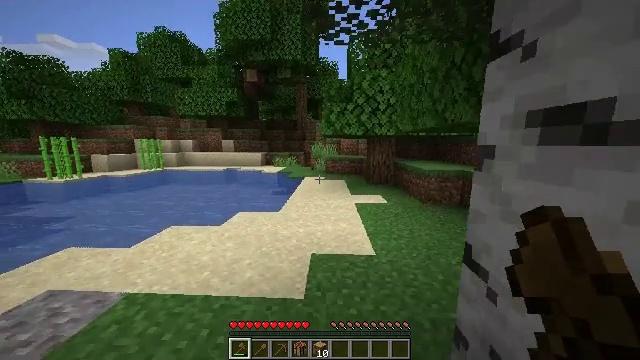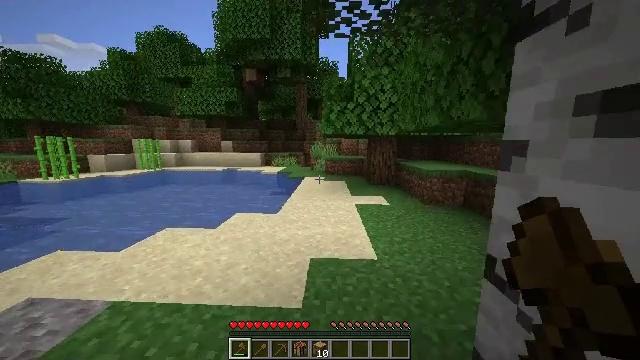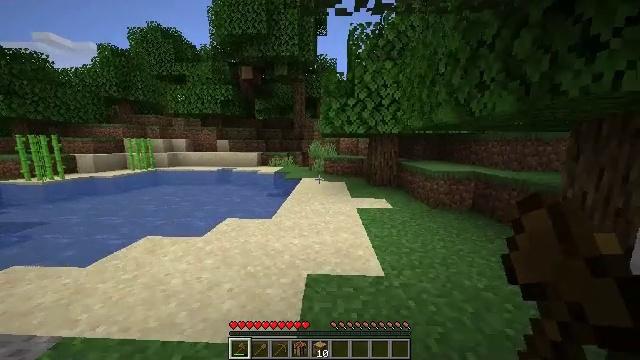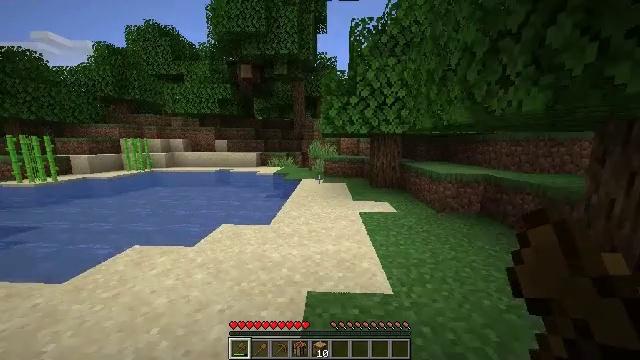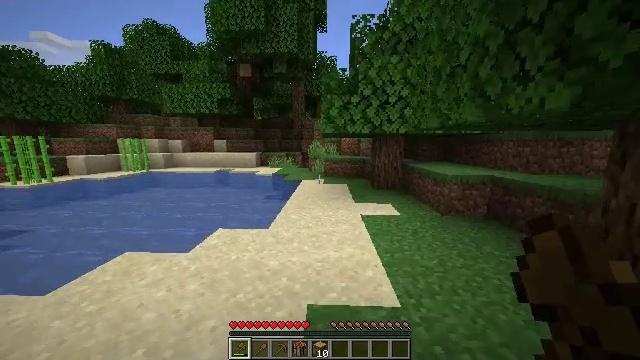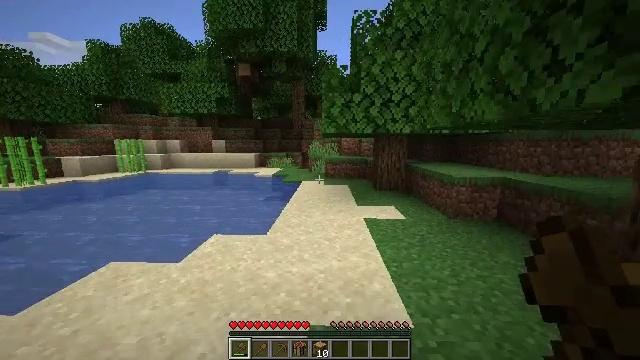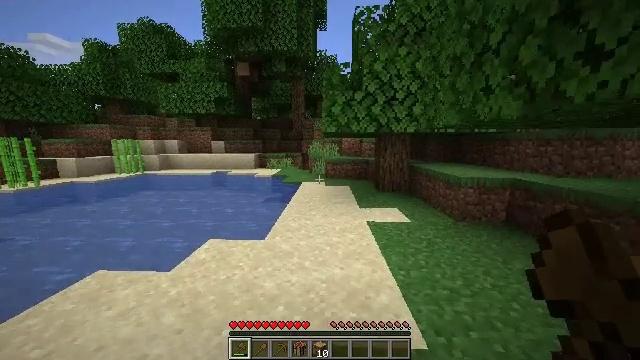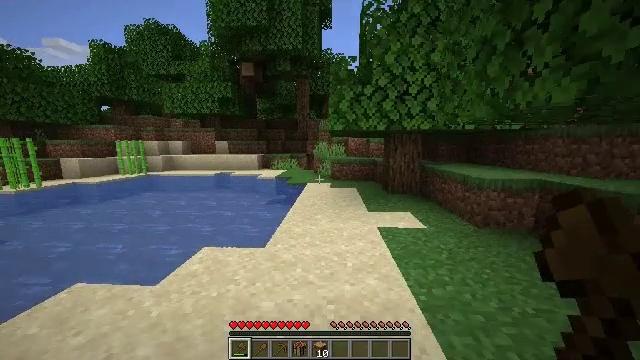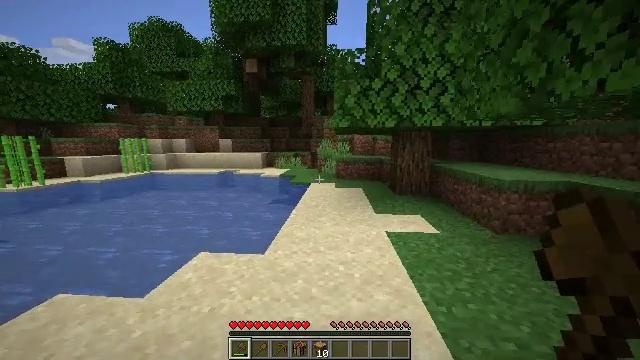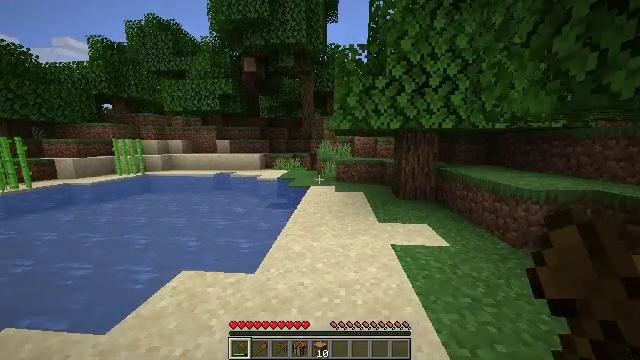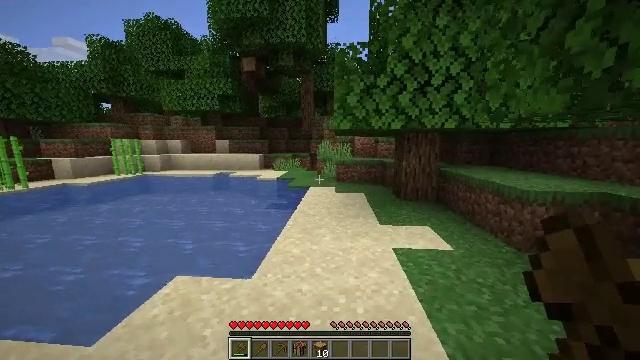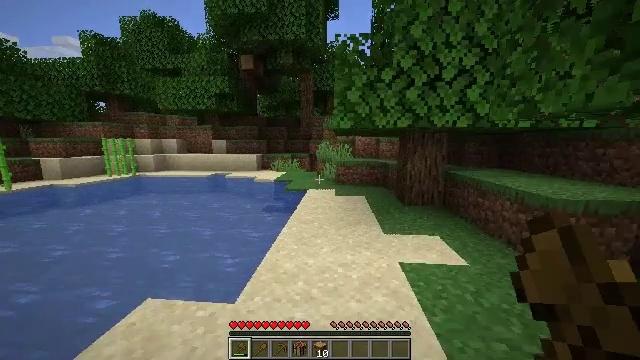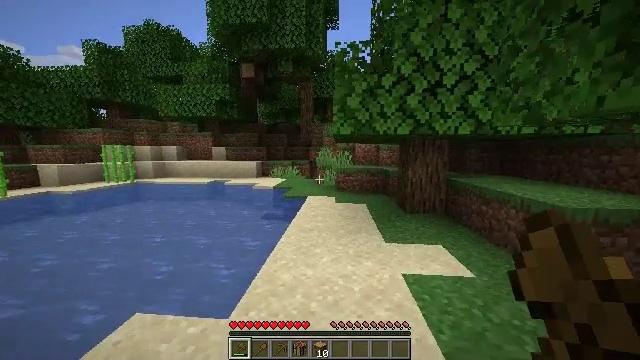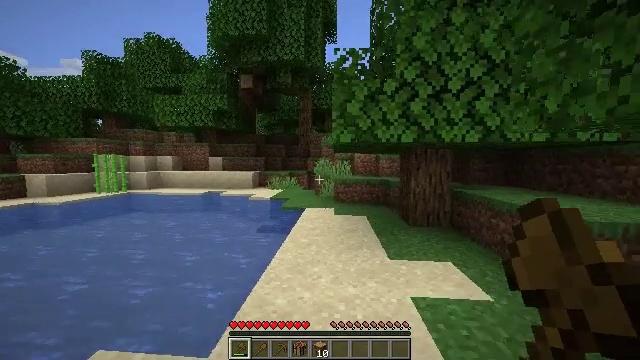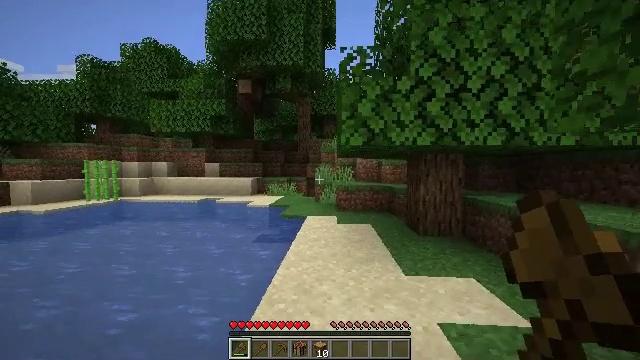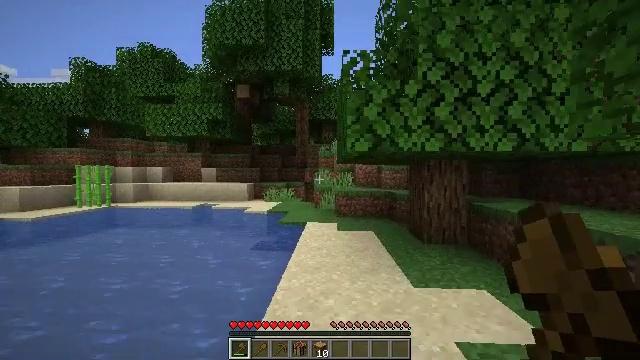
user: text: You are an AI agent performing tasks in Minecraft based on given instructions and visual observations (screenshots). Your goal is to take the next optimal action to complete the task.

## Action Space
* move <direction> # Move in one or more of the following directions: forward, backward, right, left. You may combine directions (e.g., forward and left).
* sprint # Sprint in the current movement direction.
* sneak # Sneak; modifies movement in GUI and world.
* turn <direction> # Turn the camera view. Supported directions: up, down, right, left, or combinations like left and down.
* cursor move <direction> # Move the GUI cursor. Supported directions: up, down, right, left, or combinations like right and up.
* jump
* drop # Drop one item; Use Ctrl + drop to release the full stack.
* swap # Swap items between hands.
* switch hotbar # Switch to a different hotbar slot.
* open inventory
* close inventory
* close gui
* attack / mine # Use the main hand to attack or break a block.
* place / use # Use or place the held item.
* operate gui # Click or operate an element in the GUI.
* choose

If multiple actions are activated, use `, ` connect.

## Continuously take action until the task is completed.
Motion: motion action
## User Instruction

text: Pick up the lilac.
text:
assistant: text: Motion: move forward
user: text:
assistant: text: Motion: move forward
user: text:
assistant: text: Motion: move forward
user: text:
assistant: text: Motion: move forward
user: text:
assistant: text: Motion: move forward
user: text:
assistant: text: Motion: move forward
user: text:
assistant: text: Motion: move forward, turn left
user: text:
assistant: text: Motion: move forward, turn left
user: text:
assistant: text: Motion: move forward
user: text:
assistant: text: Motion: move forward
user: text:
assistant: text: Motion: move forward
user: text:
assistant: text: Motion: move forward, turn up
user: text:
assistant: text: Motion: move forward and move left, turn up
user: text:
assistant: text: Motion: move forward and move left, turn up
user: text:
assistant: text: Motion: move forward and move left, turn up
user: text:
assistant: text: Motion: move forward and move left, turn up
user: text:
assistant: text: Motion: move forward
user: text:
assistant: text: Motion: move forward
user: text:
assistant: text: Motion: move forward
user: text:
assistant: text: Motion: move forward
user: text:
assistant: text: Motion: move forward
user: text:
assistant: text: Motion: move forward
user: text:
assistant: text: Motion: move forward
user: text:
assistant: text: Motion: move forward
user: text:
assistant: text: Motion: move forward
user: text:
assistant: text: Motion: move forward
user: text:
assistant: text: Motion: move forward
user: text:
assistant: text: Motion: move forward
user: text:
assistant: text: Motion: move forward
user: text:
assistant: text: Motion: move forward